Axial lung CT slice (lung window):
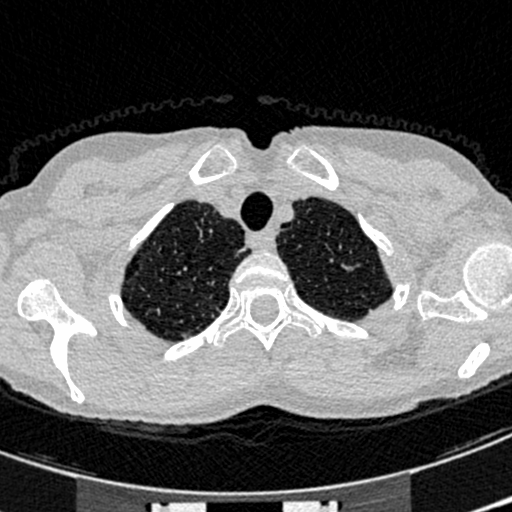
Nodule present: no